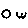
Label: moon